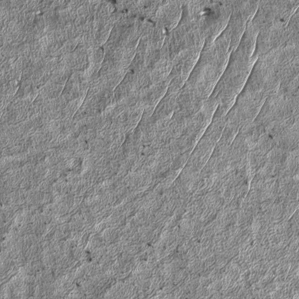
Label: frost